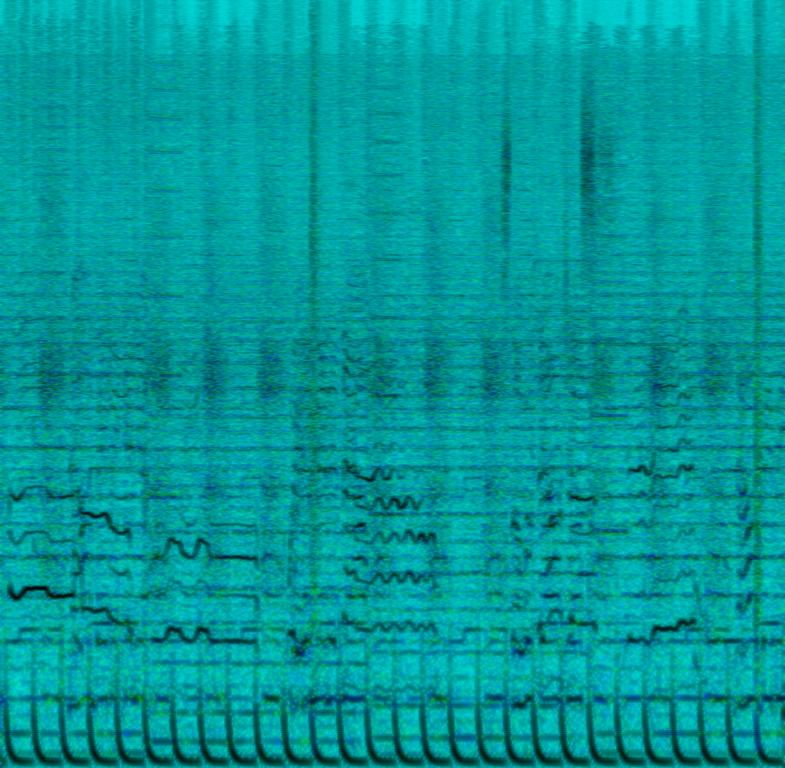
The low quality recording features a R&B song that consists of a passionate female vocal, alongside wide exhale sounds and wide repetitive female vocals, singing over claps, punchy kick, shimmering hi hats, synth lead melody and simple synth bass. It sounds energetic and exciting.